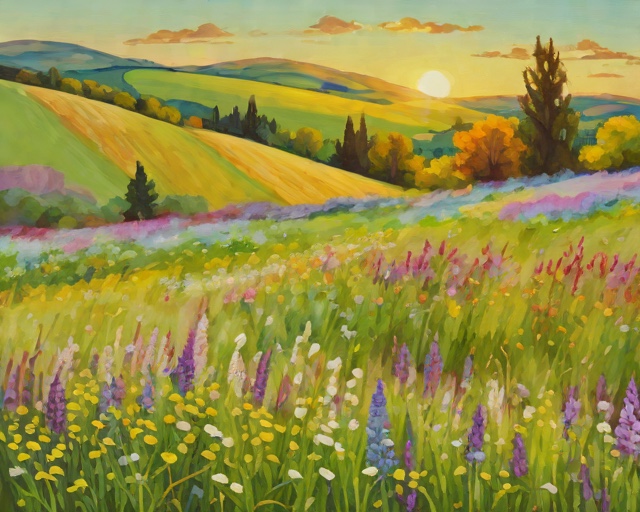
Category: Spring